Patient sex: M
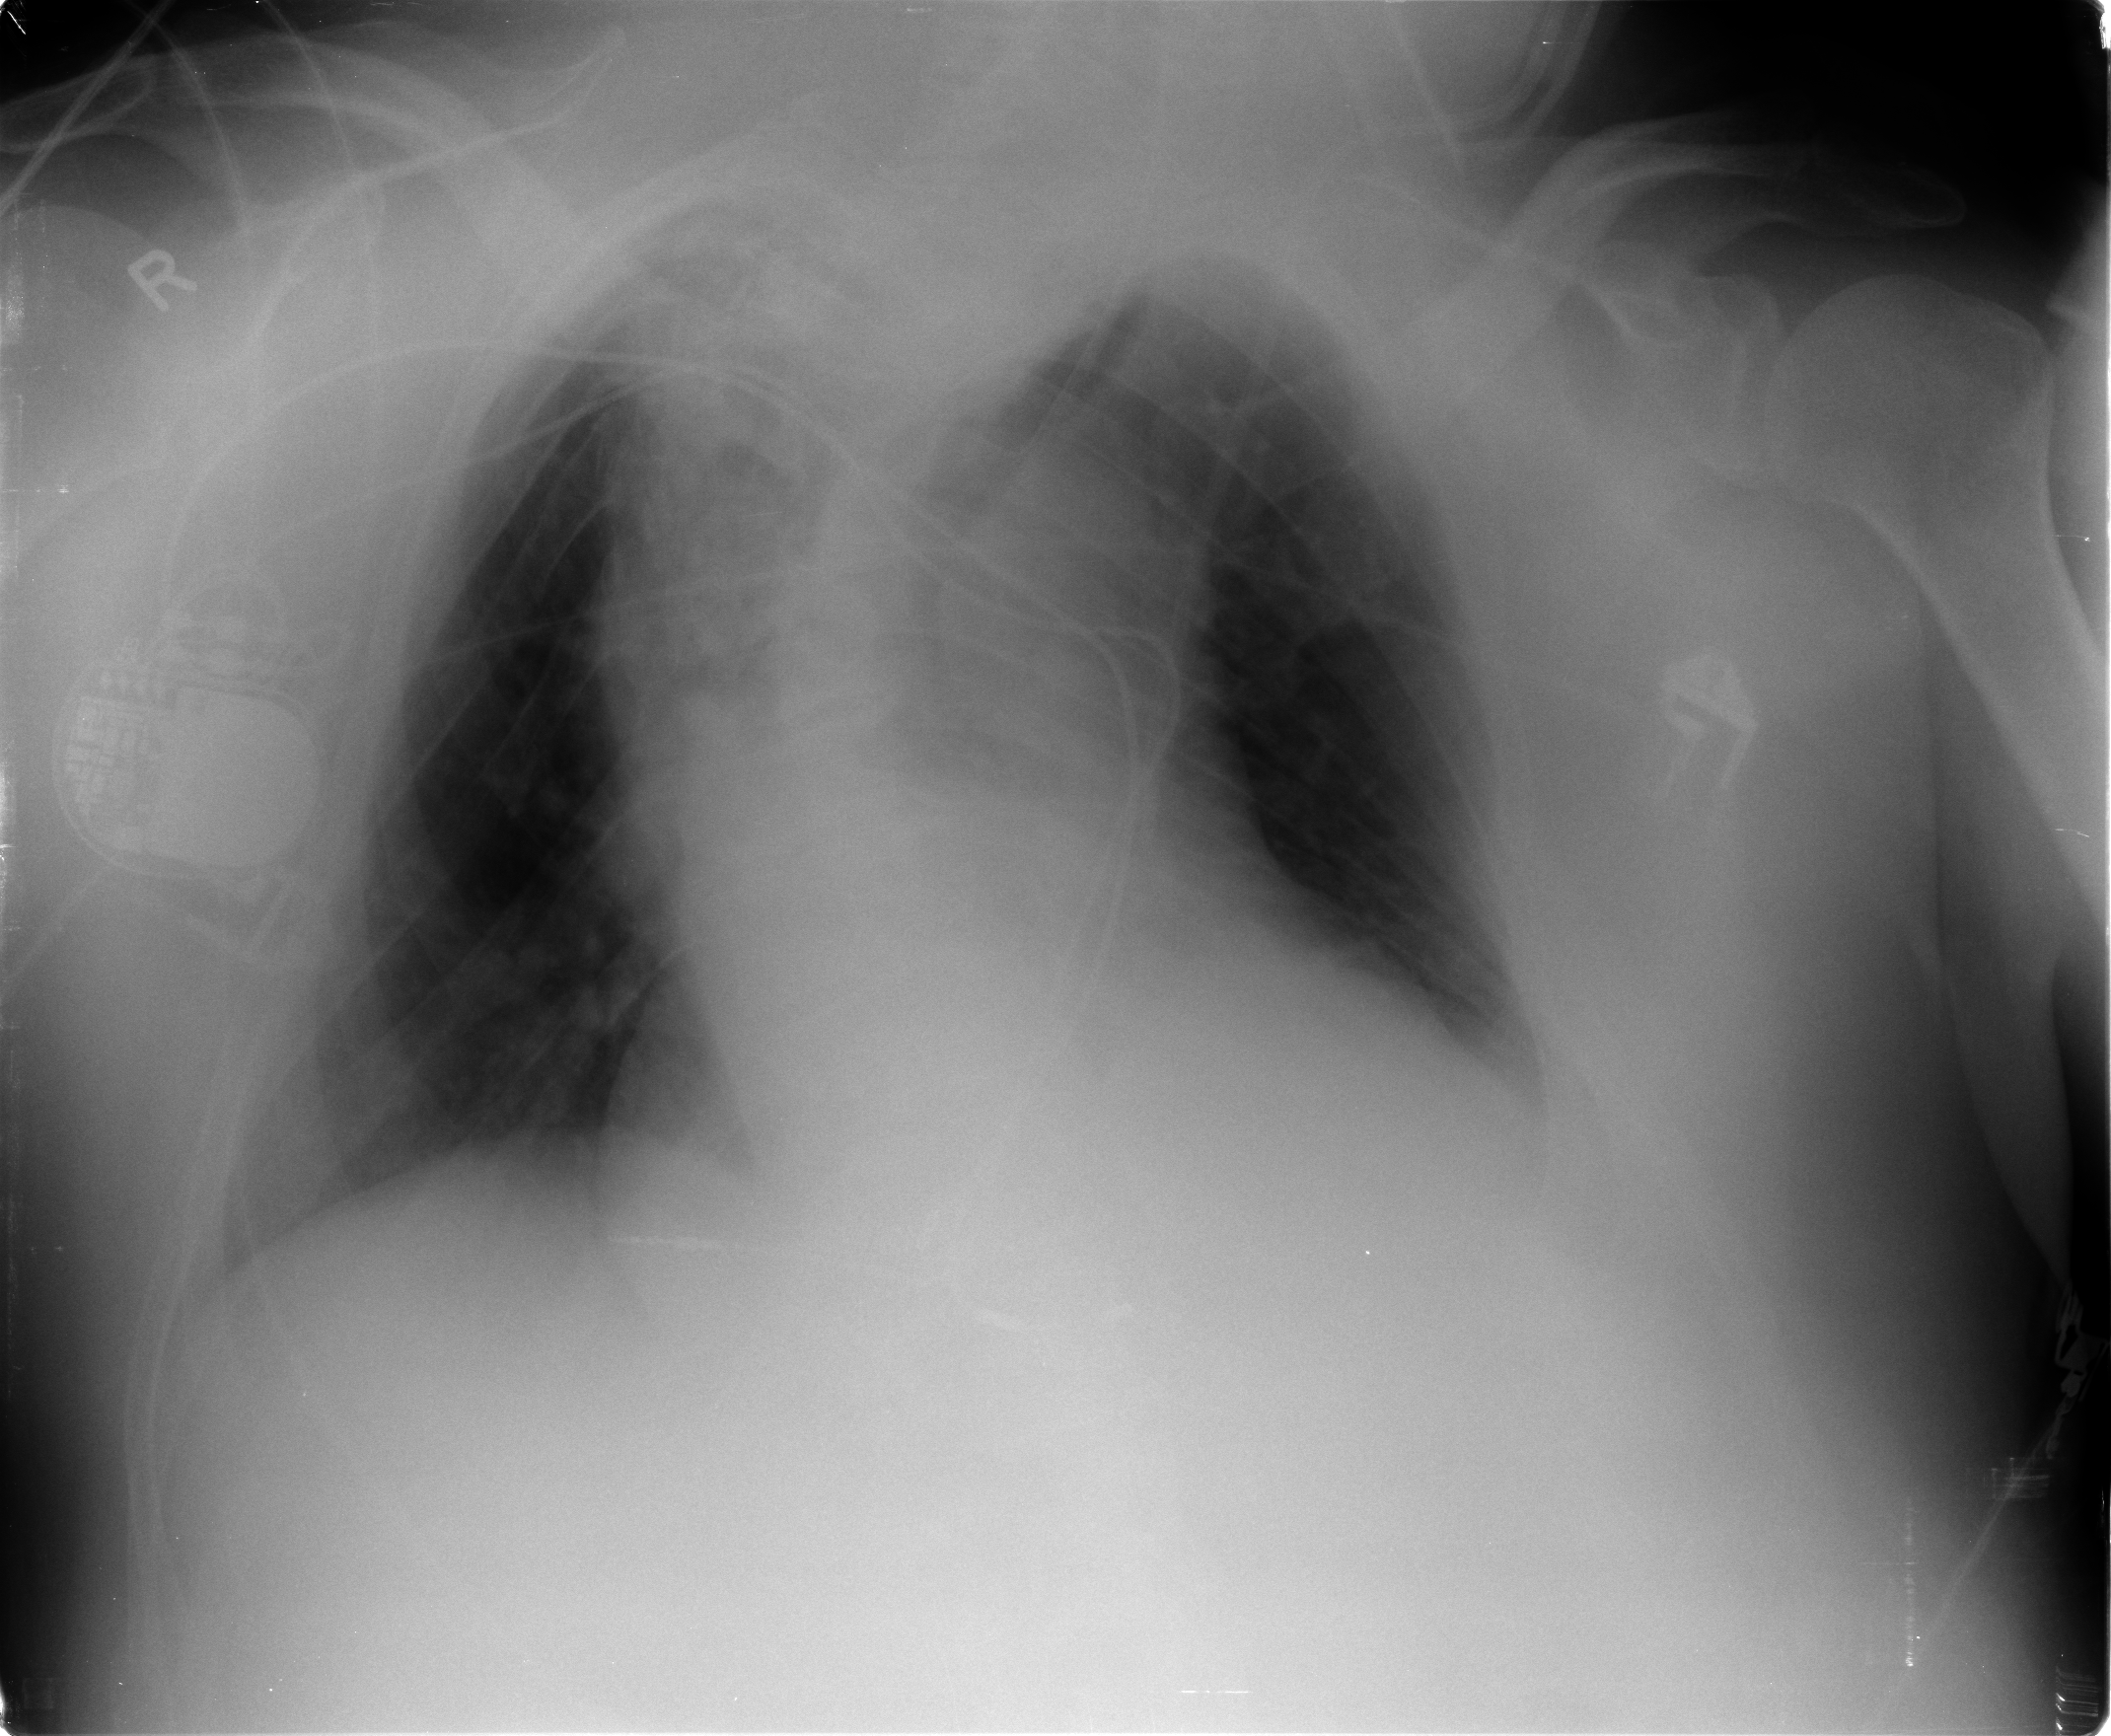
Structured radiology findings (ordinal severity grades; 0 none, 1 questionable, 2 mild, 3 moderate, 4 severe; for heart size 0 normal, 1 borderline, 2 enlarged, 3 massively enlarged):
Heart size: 2
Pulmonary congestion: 0
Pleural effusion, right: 0
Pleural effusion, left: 2
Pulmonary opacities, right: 0
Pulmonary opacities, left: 0
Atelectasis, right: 0
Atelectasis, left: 0